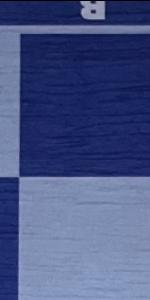
Label: Empty